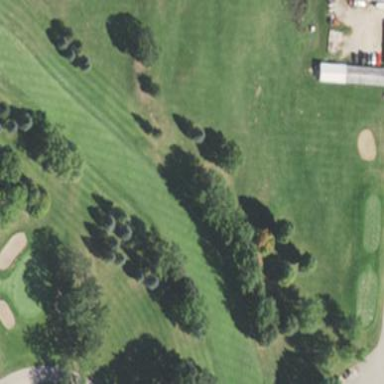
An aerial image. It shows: Driving range for golf on grass.